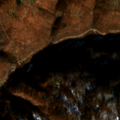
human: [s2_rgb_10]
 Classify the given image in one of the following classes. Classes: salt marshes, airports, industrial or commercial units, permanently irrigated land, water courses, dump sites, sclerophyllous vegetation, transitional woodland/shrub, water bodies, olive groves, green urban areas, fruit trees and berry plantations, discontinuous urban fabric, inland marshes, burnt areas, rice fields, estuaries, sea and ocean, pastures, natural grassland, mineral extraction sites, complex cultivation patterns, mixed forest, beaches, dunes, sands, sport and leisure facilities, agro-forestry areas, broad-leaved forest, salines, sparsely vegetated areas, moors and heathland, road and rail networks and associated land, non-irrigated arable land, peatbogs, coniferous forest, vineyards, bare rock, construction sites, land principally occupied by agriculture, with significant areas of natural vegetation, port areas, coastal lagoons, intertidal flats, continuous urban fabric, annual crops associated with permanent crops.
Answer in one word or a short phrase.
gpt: land principally occupied by agriculture, with significant areas of natural vegetation, broad-leaved forest, transitional woodland/shrub